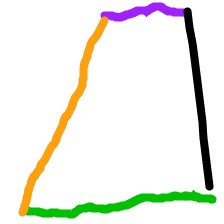
Shape: trapezoid